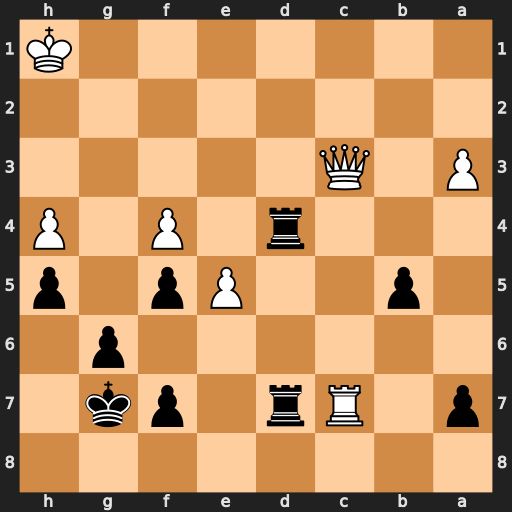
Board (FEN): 8/p1Rr1pk1/6p1/1p2Pp1p/3r1P1P/P1Q5/8/7K
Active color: b
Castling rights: -
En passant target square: -
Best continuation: Rd1+ Kg2 R7d2+ Kf3 Rd3+